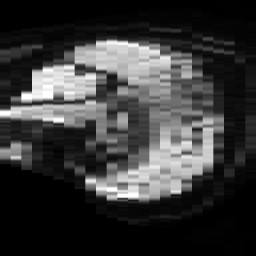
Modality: TRACE
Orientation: sagittal
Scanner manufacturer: philips
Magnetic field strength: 3 T
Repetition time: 4.029 s
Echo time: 0.06119 s